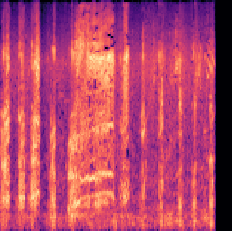
Sound class: Pig